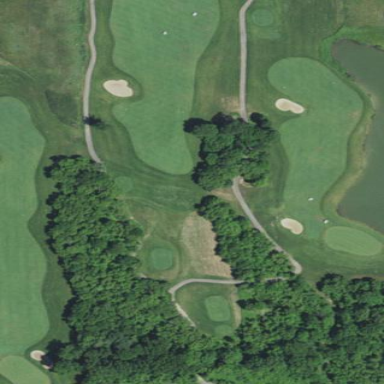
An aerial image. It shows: Golf rough area.